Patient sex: M
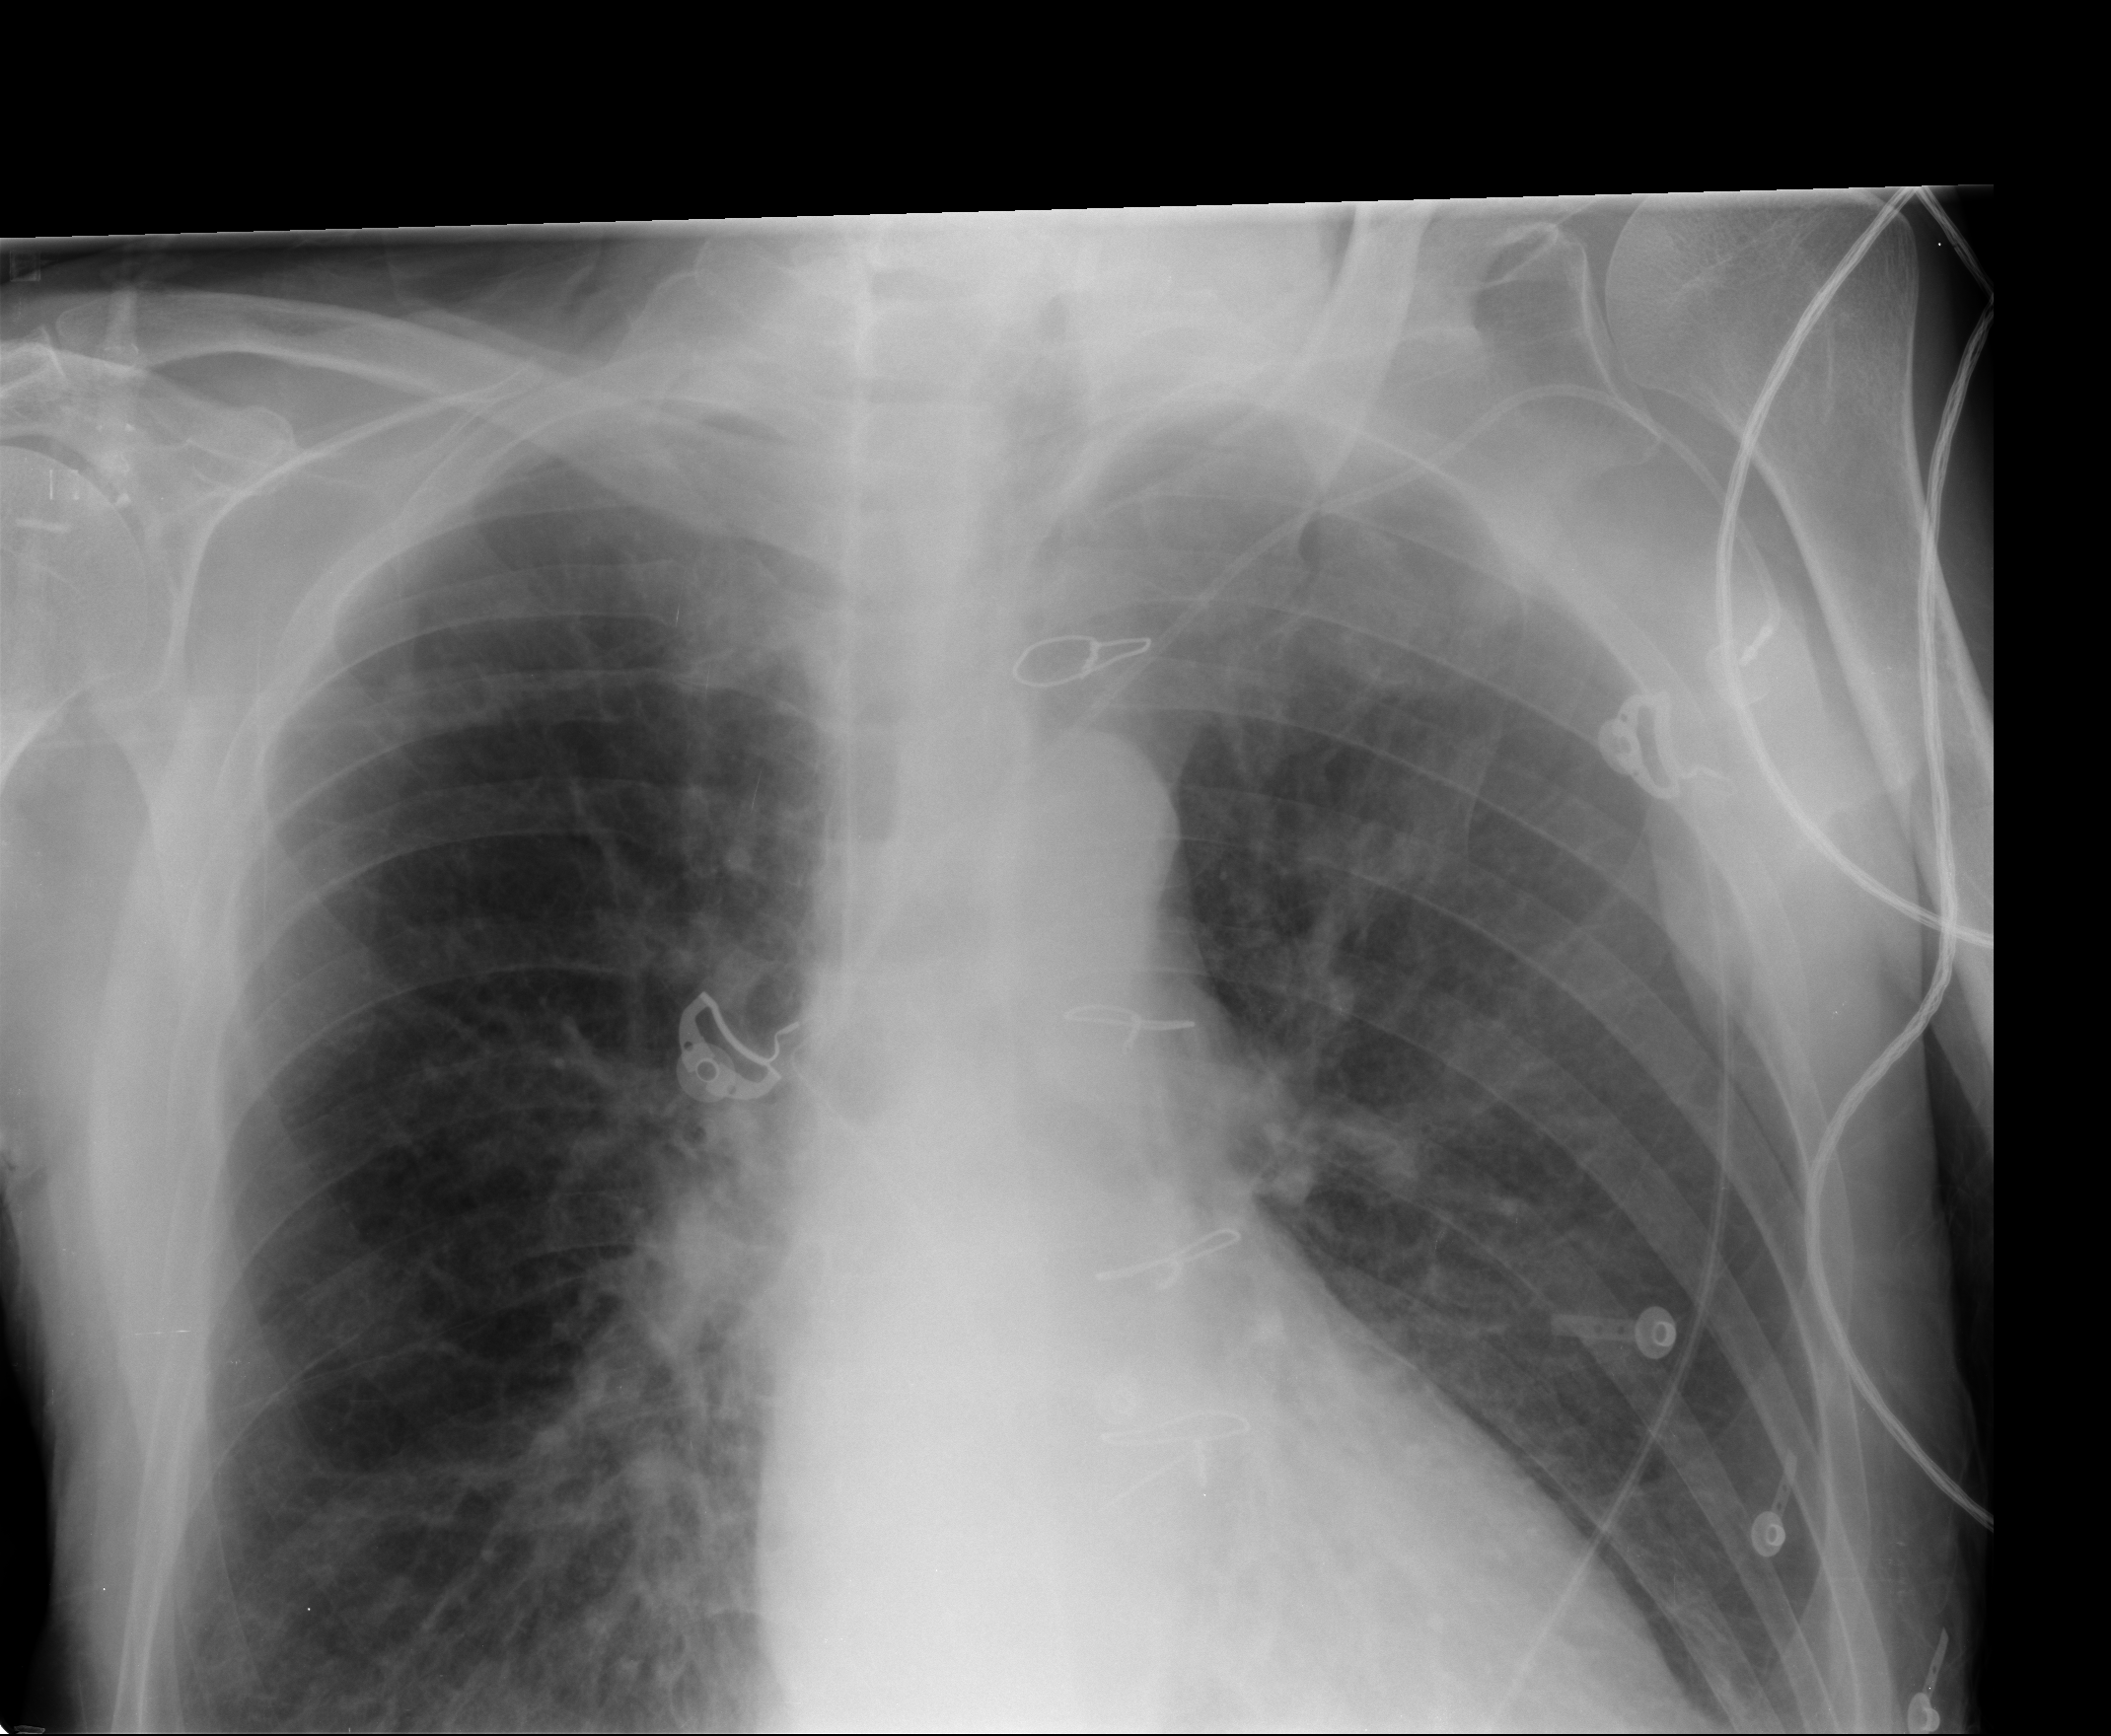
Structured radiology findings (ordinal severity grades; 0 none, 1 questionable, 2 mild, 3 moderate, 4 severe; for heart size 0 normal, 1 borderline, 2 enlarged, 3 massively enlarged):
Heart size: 1
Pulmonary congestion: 2
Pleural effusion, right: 0
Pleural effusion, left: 0
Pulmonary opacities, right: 0
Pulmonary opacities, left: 0
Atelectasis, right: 0
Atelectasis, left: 2